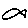
Label: fish